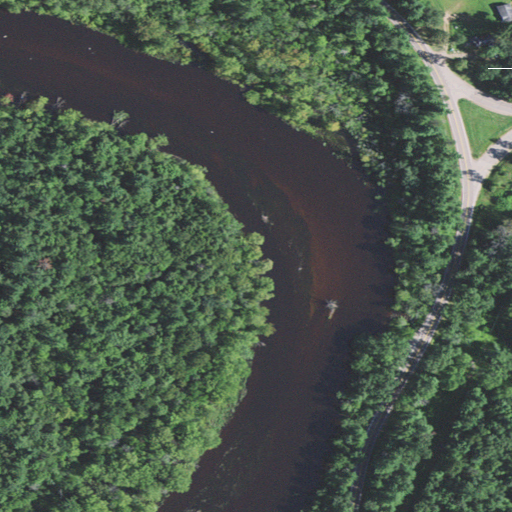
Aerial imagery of island in Wisconsin named Five Islands containing woody wetlands, open water, evergreen forest, open development, mixed forest, low intensity development, herbaceous wetlands, pasture, and shrub